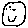
Label: smiley face